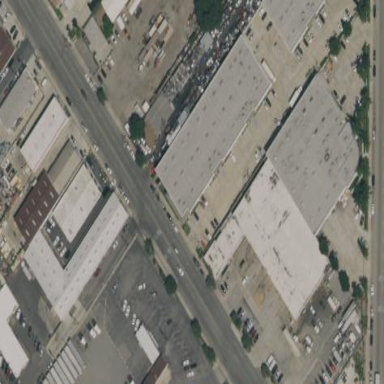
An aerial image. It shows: Commercial building.